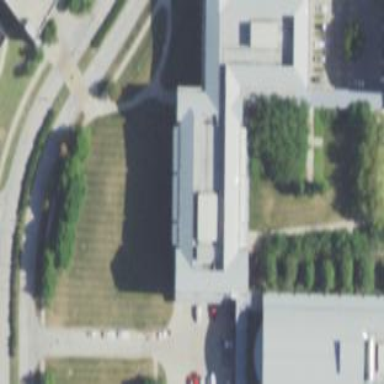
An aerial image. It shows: Office building.